Field crop: maize
Growth stage: 1
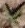
Species: atriplex